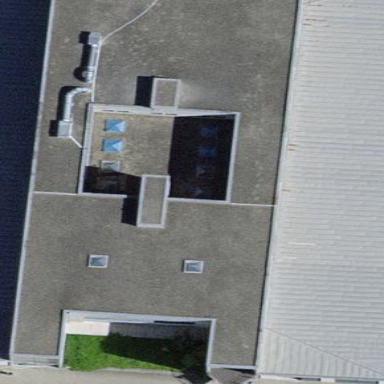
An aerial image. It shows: School building.